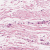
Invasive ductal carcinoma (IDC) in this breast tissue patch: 0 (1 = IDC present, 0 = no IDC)